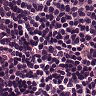
Metastatic tissue present: no